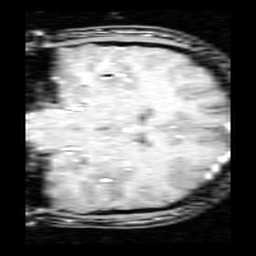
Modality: inplaneT1
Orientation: coronal
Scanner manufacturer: ge
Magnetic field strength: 3 T
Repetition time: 0.2 s
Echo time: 0.0036 s